Question: My project has a DataGridView with 52 columns and some of columns are not visible. But I want the user to make them visible easily. So I added a button as you see on the pic below. This makes five columns visible.
But the problem when scrolling, this Button stay static on form. I want this button anchored to a specific column header. Movable with column header.
So i tried to put the DataGridView and Button contols on same panel as children. That's worked but panel scroll is not functional as much as DataGridView's scroll. For example in panel scrolling freezed columns is not working.
Is there any solution for this. I want the user to make columns visible or not visible easily like Excel. it is not necessary to use a buttons. If there any another options, I am interested.

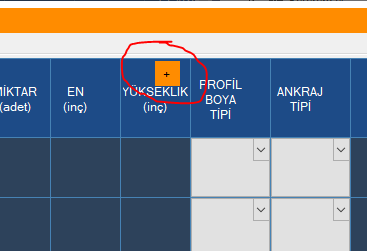
Answer: I'll show an example of how you can use the context menu to show and hide DataGridView columns.
Add menu to Form:
'''
ContextMenuStrip columnMenu;
'''
Create menu like this. Each column has one menu item with a checkbox.
Of course, you can create and fill it in manually in the designer.
'''
private void Form1_Load(object sender, EventArgs e)
{
columnMenu = new ContextMenuStrip();
foreach (DataGridViewColumn column in dataGridView.Columns)
{
var item = new ToolStripMenuItem();
item.Text = column.Name;
item.CheckOnClick = true;
item.Checked = true;
item.Click += Item_Click;
columnMenu.Items.Add(item);
}
}
'''
When you select a menu item, show or hide the column.
'''
private void Item_Click(object sender, EventArgs e)
{
var item = (ToolStripMenuItem)sender;
dataGridView.Columns[item.Text].Visible = item.Checked;
}
'''
Subscribe the DataGridView on the event:
'''
dataGridView.ColumnHeaderMouseClick += DataGridView_ColumnHeaderMouseClick;
'''
In this event handler, show the menu.
'''
private void DataGridView_ColumnHeaderMouseClick(object sender, DataGridViewCellMouseEventArgs e)
{
columnMenu.Show(MousePosition);
}
'''